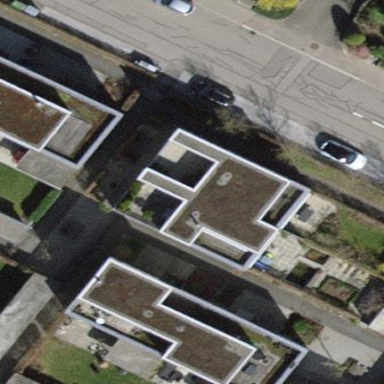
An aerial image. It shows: Flat-roofed building.